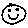
Label: smiley face